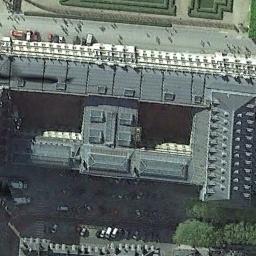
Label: palace